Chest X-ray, PA view. Patient: 52 years old, sex F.
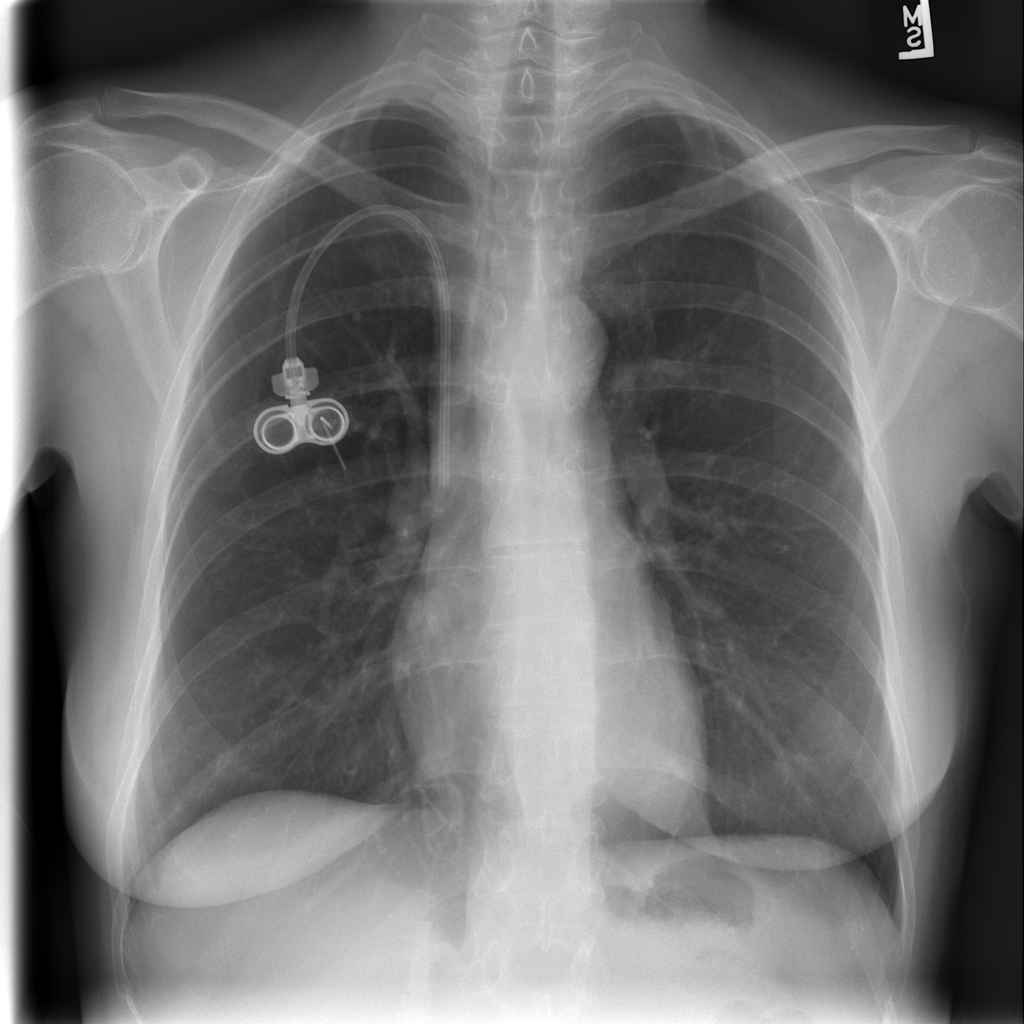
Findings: No Finding